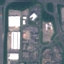
Land use / land cover class: Industrial